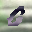
Label: 0